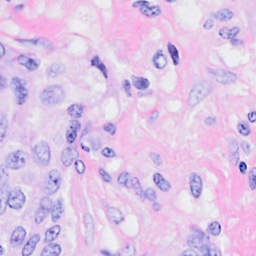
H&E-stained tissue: Breast